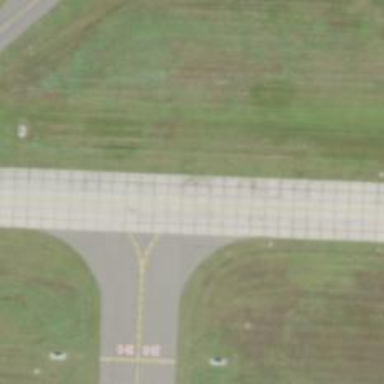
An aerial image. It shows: Image of taxiway at airport.